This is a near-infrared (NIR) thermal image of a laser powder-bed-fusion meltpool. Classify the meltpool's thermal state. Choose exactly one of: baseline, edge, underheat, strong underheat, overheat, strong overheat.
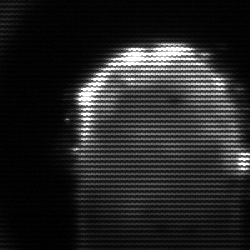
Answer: baseline